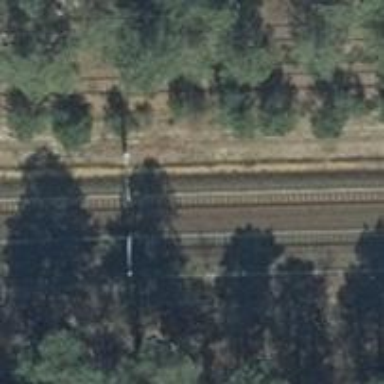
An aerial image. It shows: Railway track with contact lines for electrification.